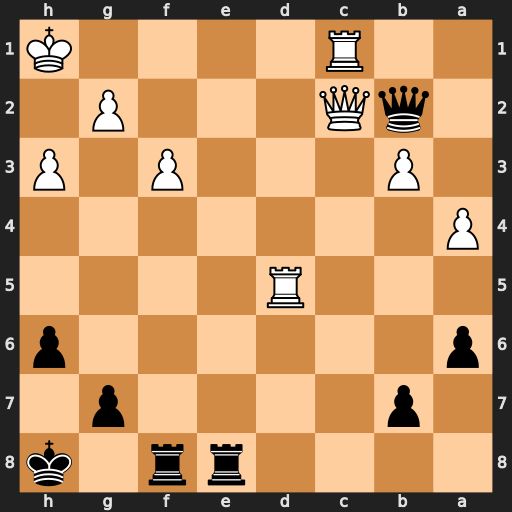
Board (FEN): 4rr1k/1p4p1/p6p/3R4/P7/1P3P1P/1qQ3P1/2R4K
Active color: b
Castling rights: -
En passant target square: -
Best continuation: Re1+ Rxe1 Qxc2